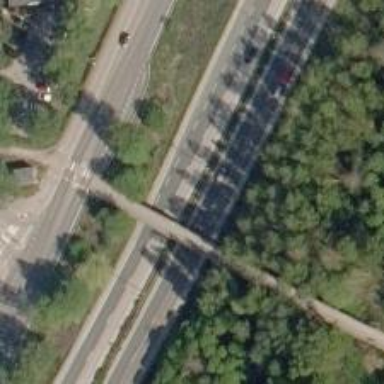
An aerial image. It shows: Asphalt road designated as trunk highway.